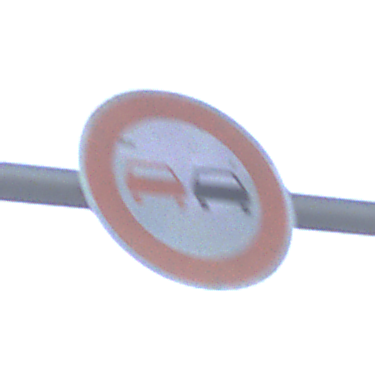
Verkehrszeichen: Ueberholverbot
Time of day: SunriseSunset
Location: Outdoor (Urban)
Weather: Clear
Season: NotSpecified
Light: Natural